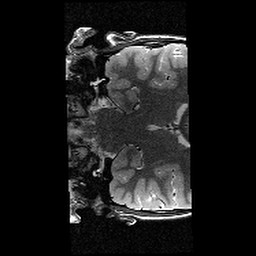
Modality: T2w
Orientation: coronal
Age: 11
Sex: female
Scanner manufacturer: siemens
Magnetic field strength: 3 T
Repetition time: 9.23 s
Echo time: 0.067 s